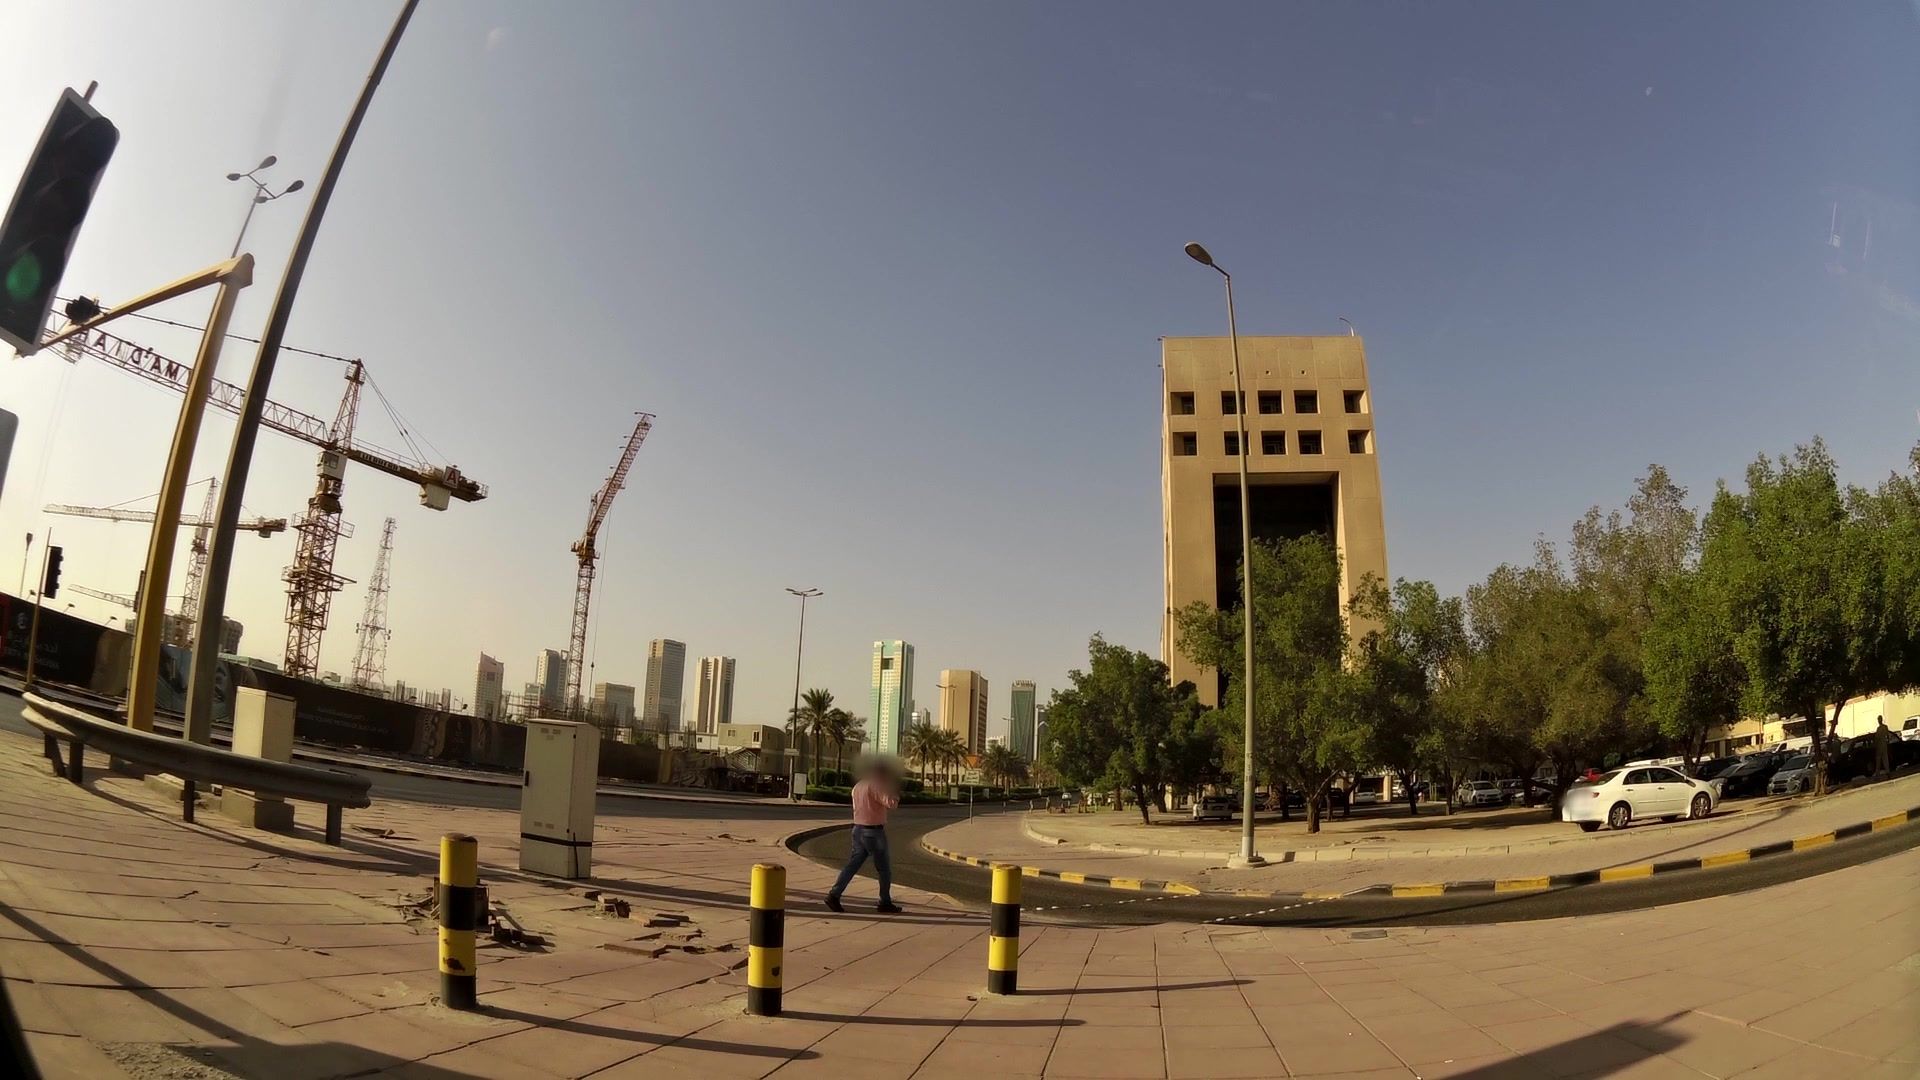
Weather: clear
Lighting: day
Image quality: good
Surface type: cycling surface
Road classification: footway
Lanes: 2
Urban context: urban centre
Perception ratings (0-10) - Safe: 6.91, Lively: 6.74, Beautiful: 1.77, Boring: 5.36, Depressing: 7.94, Wealthy: 5.72